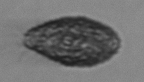
Label: Pseudochattonella_farcimen